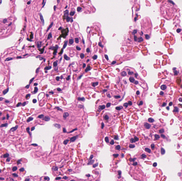
Tumor epithelial tissue: no
Tumor-associated stroma tissue: no
Normal tissue: yes